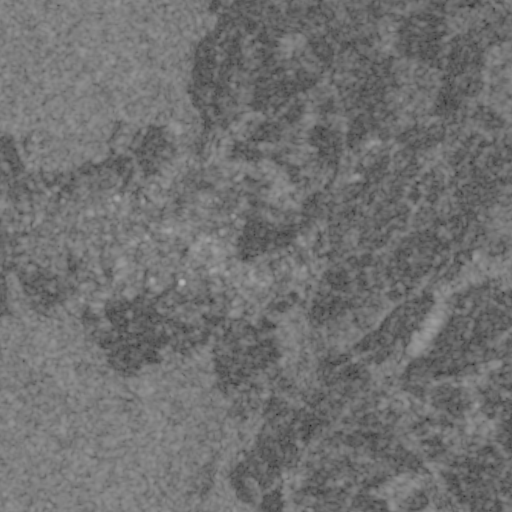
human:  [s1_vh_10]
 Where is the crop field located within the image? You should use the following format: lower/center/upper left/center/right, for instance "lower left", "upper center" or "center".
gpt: The crop field is located in the upper right of the image.
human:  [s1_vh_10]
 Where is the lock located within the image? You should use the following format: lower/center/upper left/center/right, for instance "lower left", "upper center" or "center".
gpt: The lock is located in the lower right of the image.
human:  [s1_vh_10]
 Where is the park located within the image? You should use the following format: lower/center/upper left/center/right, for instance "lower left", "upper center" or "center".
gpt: The park is located in the center left of the image.
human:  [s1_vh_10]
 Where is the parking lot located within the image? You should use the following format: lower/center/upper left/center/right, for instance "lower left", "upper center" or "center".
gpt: The parking lot is located in the center left of the image.
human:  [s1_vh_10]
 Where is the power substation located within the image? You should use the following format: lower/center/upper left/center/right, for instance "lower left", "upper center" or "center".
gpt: The power substation is located in the center left of the image.
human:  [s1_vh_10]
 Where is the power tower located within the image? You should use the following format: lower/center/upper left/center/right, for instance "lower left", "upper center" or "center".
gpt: There is no power tower in the image.

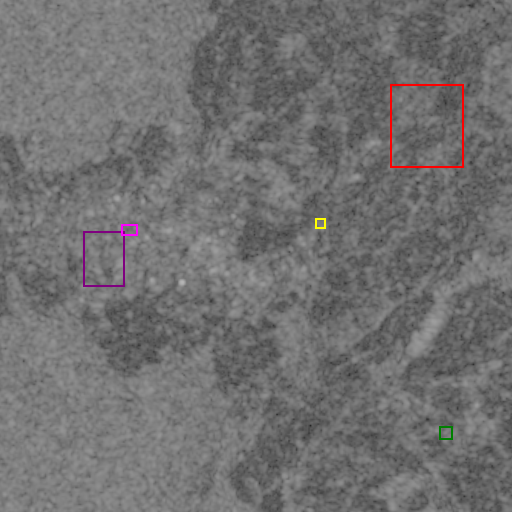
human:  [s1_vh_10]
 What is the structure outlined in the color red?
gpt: The structure outlined in red is a crop field.
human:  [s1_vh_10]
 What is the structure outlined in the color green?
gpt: The structure outlined in green is a lock.
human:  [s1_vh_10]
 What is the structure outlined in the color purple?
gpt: The structure outlined in purple is a park.
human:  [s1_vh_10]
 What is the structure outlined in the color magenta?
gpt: The structure outlined in magenta is a parking lot.
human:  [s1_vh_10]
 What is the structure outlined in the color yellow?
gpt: The structure outlined in yellow is a power substation.
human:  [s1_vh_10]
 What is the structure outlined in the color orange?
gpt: There is no orange outline.